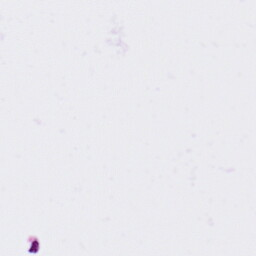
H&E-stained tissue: Ovarian